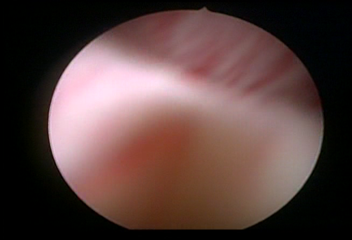
Modality: WLC
Class: Normal mucosa
Bladder cancer association: No